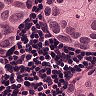
Metastatic tissue present: yes